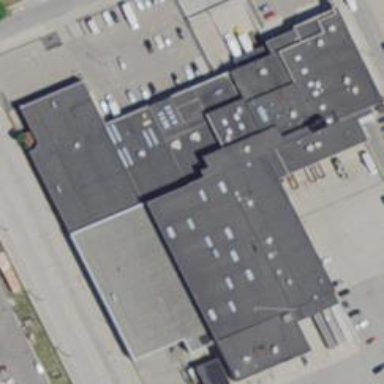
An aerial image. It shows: Warehouse building.